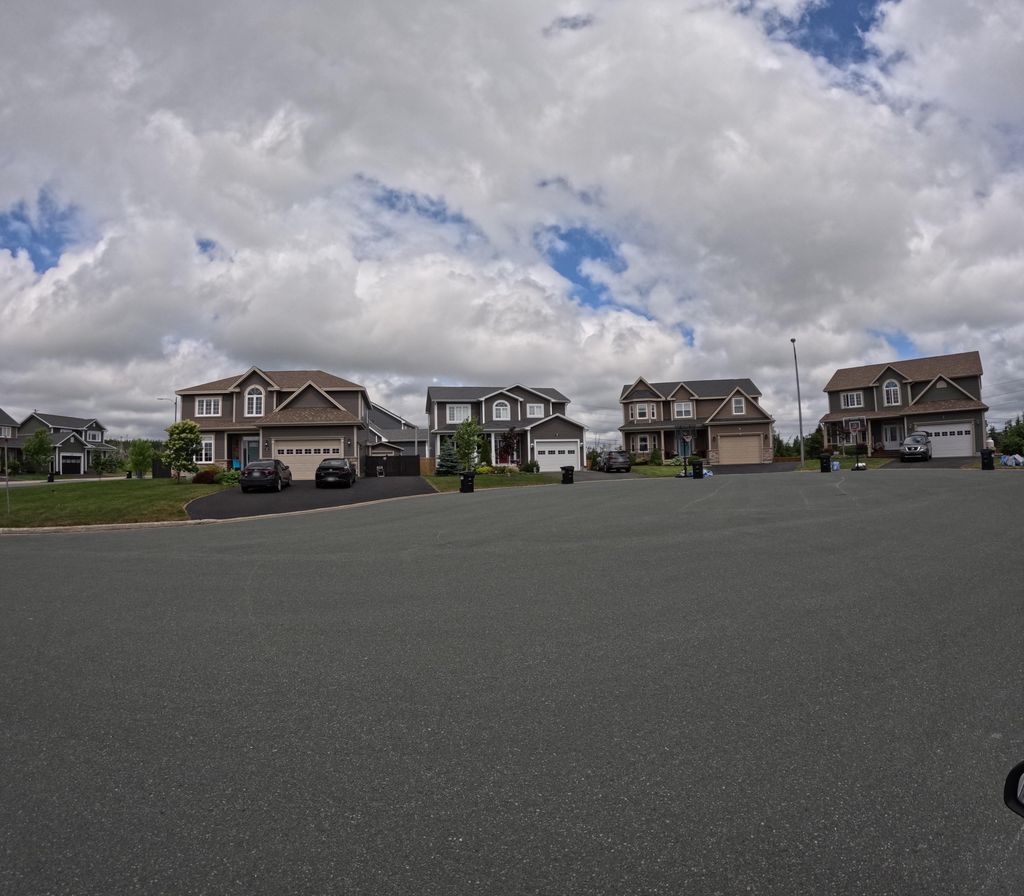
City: st_johns